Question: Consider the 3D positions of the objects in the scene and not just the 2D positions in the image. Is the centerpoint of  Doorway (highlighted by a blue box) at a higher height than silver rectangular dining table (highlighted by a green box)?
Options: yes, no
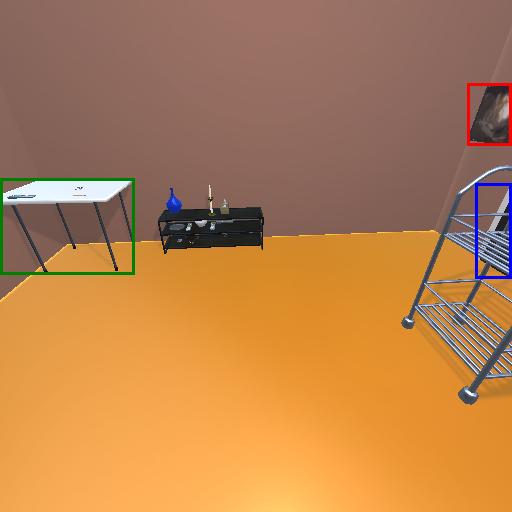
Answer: yes